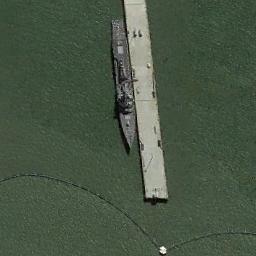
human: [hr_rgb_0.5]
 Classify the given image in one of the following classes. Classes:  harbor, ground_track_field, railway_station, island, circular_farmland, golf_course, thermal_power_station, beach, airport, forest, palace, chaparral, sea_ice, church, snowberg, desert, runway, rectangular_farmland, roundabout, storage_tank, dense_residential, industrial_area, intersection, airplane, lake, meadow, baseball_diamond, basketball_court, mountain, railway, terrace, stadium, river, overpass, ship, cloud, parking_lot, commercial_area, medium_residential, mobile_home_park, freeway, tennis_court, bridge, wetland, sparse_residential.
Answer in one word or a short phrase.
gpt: ship